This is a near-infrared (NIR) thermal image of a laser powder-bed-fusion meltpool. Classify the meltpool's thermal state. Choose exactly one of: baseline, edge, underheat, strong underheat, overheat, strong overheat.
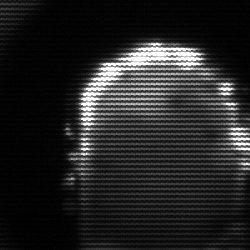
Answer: baseline